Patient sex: M
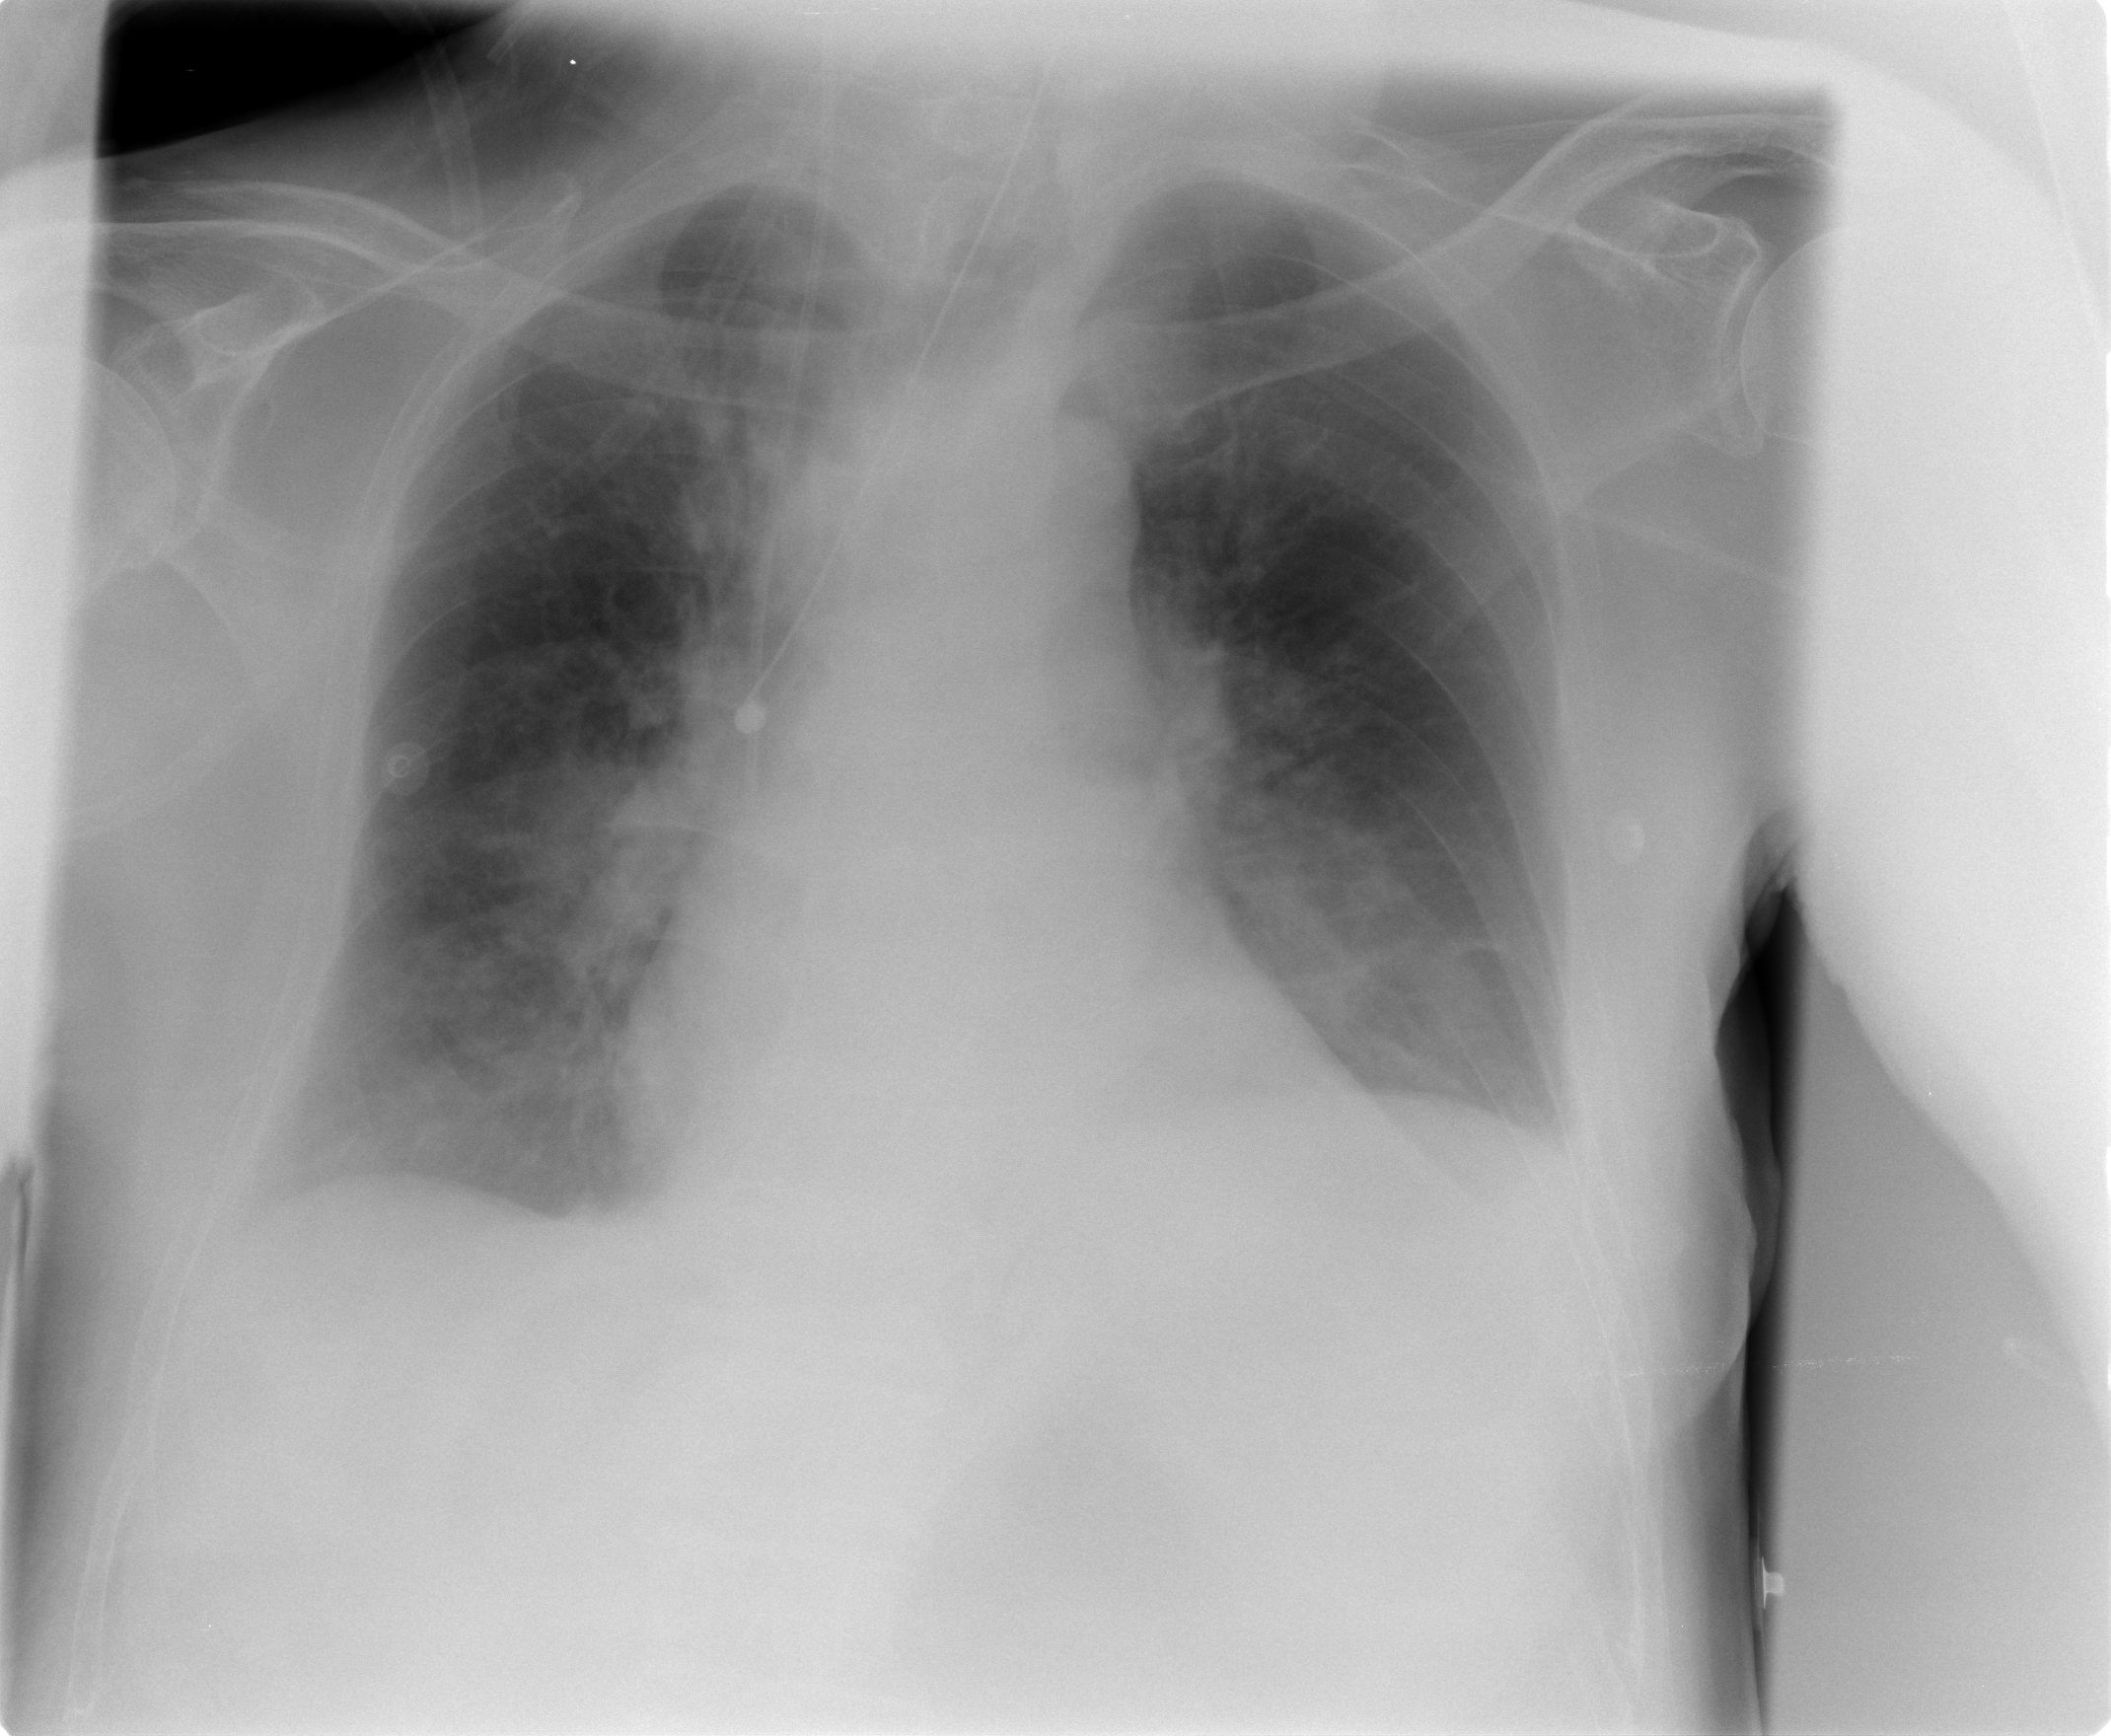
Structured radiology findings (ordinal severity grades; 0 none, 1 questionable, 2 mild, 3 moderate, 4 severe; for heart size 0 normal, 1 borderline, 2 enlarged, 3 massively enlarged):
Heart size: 0
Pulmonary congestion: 2
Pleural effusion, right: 1
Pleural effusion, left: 1
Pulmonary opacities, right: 2
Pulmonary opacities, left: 2
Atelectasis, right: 2
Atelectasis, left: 2